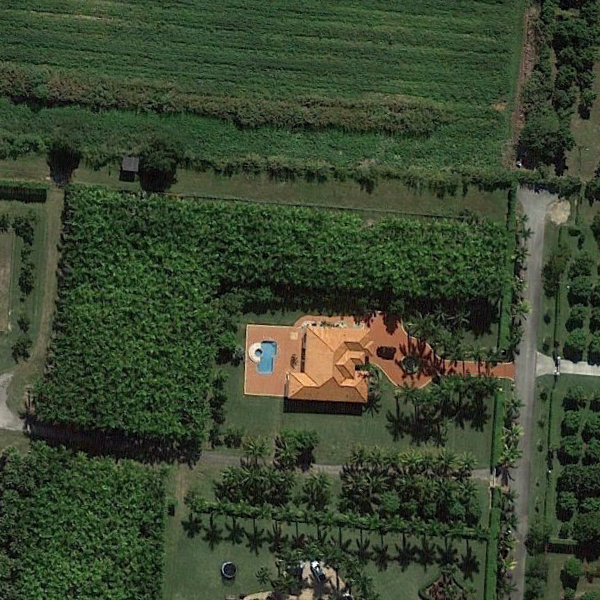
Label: SparseResidential